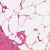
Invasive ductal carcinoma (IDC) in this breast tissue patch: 0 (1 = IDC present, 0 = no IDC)